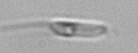
Label: Chaetoceros_throndsenii